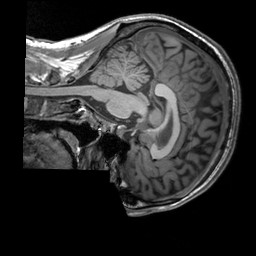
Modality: T1w
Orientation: sagittal
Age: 26
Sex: male
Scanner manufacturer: siemens
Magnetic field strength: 3 T
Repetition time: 2.3 s
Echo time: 0.00303 s